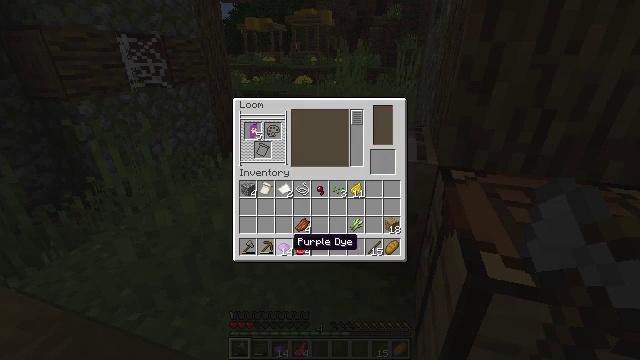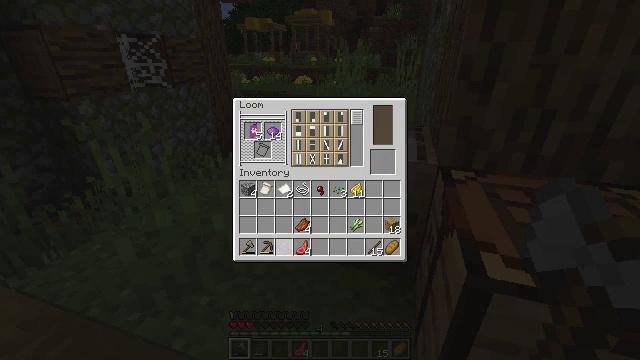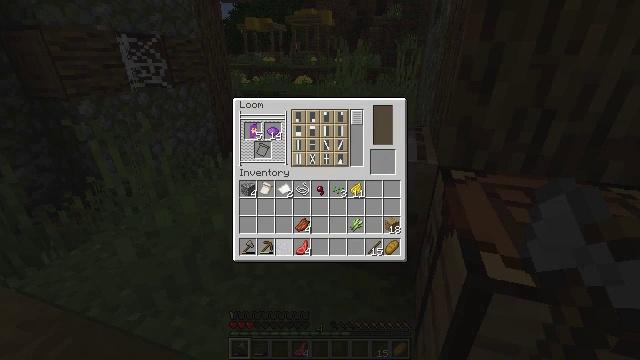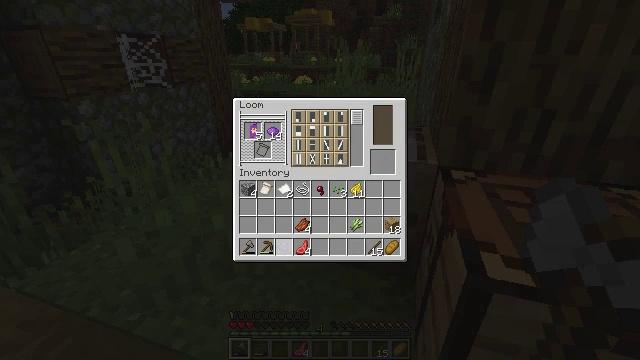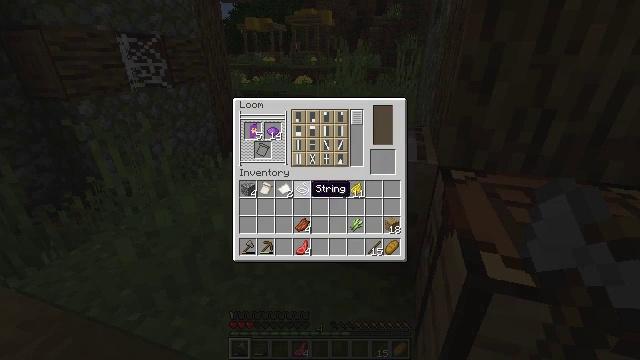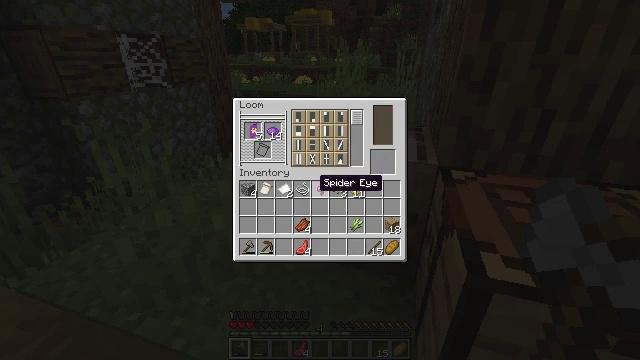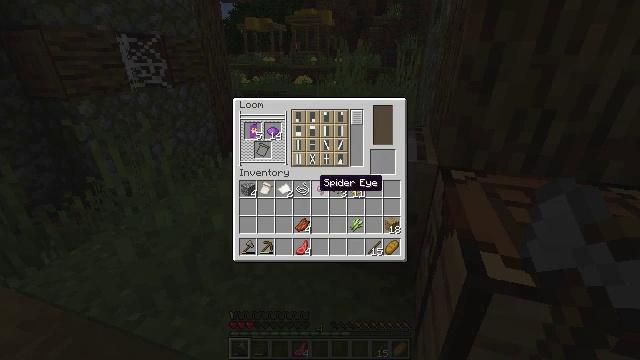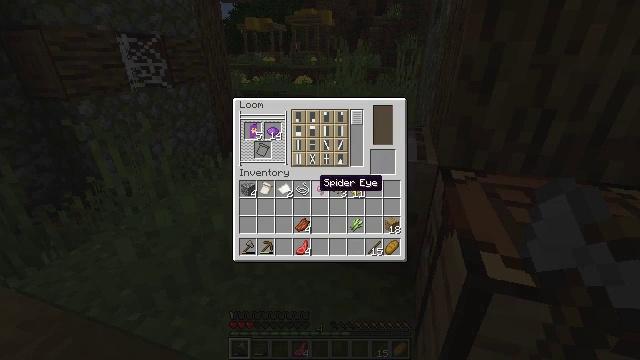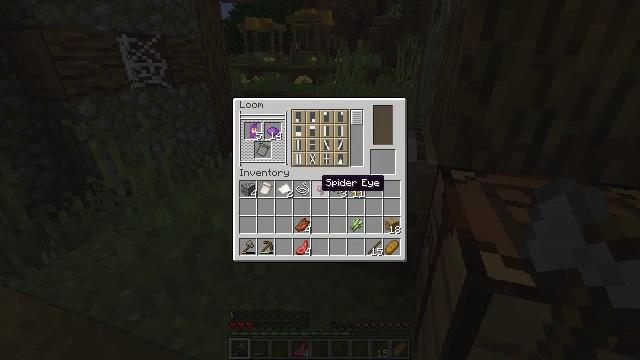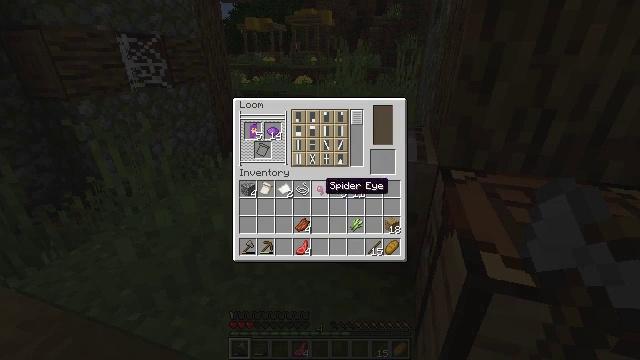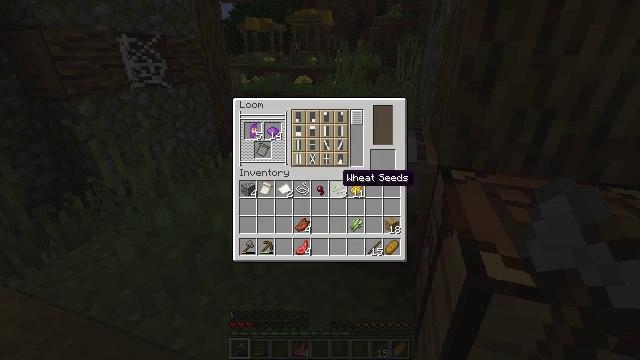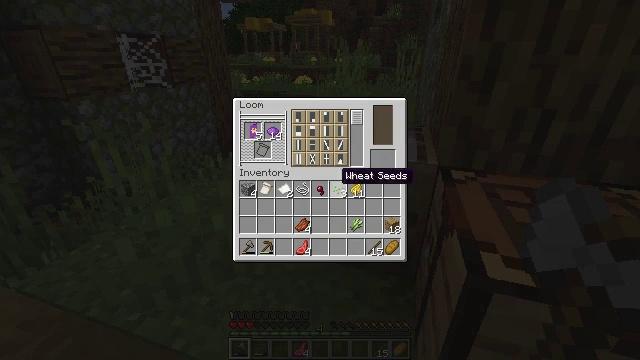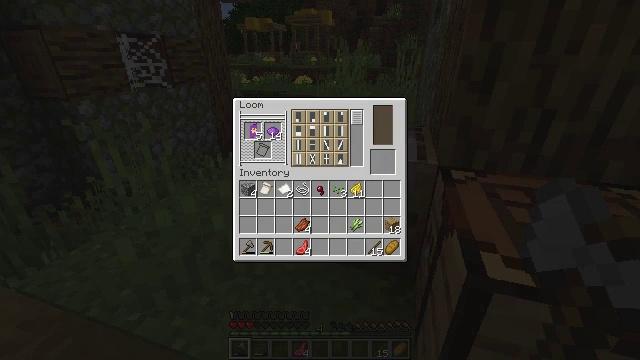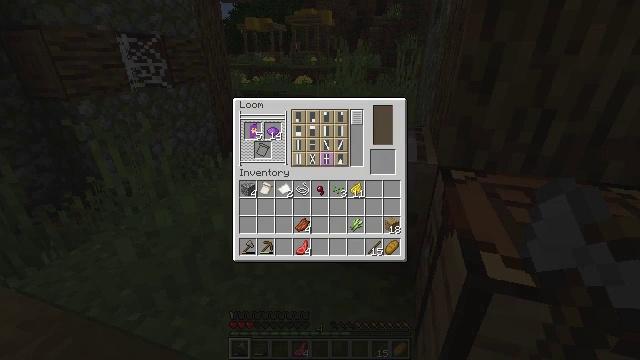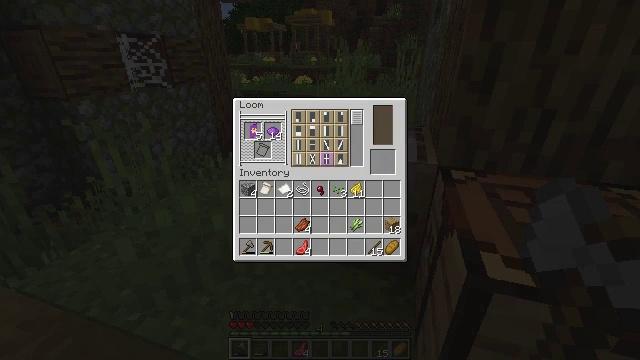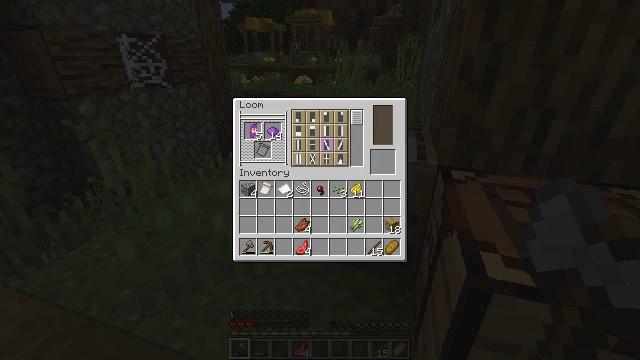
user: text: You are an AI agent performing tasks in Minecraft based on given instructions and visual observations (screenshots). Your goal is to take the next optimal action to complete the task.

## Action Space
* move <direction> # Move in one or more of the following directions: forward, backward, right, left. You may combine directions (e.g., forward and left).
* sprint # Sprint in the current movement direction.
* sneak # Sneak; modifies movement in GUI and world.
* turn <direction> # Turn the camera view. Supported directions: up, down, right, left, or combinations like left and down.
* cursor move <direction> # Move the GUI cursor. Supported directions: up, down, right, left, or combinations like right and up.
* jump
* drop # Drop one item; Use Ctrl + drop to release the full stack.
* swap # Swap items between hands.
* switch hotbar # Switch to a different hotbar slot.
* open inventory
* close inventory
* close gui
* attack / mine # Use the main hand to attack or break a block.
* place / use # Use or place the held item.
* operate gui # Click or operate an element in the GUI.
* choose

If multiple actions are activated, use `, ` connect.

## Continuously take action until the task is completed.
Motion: motion action
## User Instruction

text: Attack the white terracotta to collect it.
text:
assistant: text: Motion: sneak, operate gui
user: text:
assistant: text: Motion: sneak, operate gui
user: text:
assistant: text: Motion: sneak, operate gui
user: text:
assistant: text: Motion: sneak, cursor move right and up
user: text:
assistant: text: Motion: sneak, cursor move right
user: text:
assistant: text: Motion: sneak
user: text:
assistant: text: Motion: no_op
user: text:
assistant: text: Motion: no_op
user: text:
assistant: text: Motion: no_op
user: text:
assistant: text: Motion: cursor move right and up
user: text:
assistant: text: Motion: no_op
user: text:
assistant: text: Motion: cursor move left and up
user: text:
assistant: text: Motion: cursor move up
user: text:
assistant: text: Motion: cursor move up
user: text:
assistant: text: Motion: no_op
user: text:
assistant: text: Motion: no_op
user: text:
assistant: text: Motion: no_op
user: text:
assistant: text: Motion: no_op
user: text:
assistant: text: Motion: cursor move left
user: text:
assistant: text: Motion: no_op
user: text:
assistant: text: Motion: no_op
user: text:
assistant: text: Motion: operate gui
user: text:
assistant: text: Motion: operate gui
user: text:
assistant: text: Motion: no_op
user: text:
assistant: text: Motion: no_op
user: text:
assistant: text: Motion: cursor move right
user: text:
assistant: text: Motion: cursor move right and down
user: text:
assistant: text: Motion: cursor move right
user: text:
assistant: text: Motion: no_op
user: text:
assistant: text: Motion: no_op